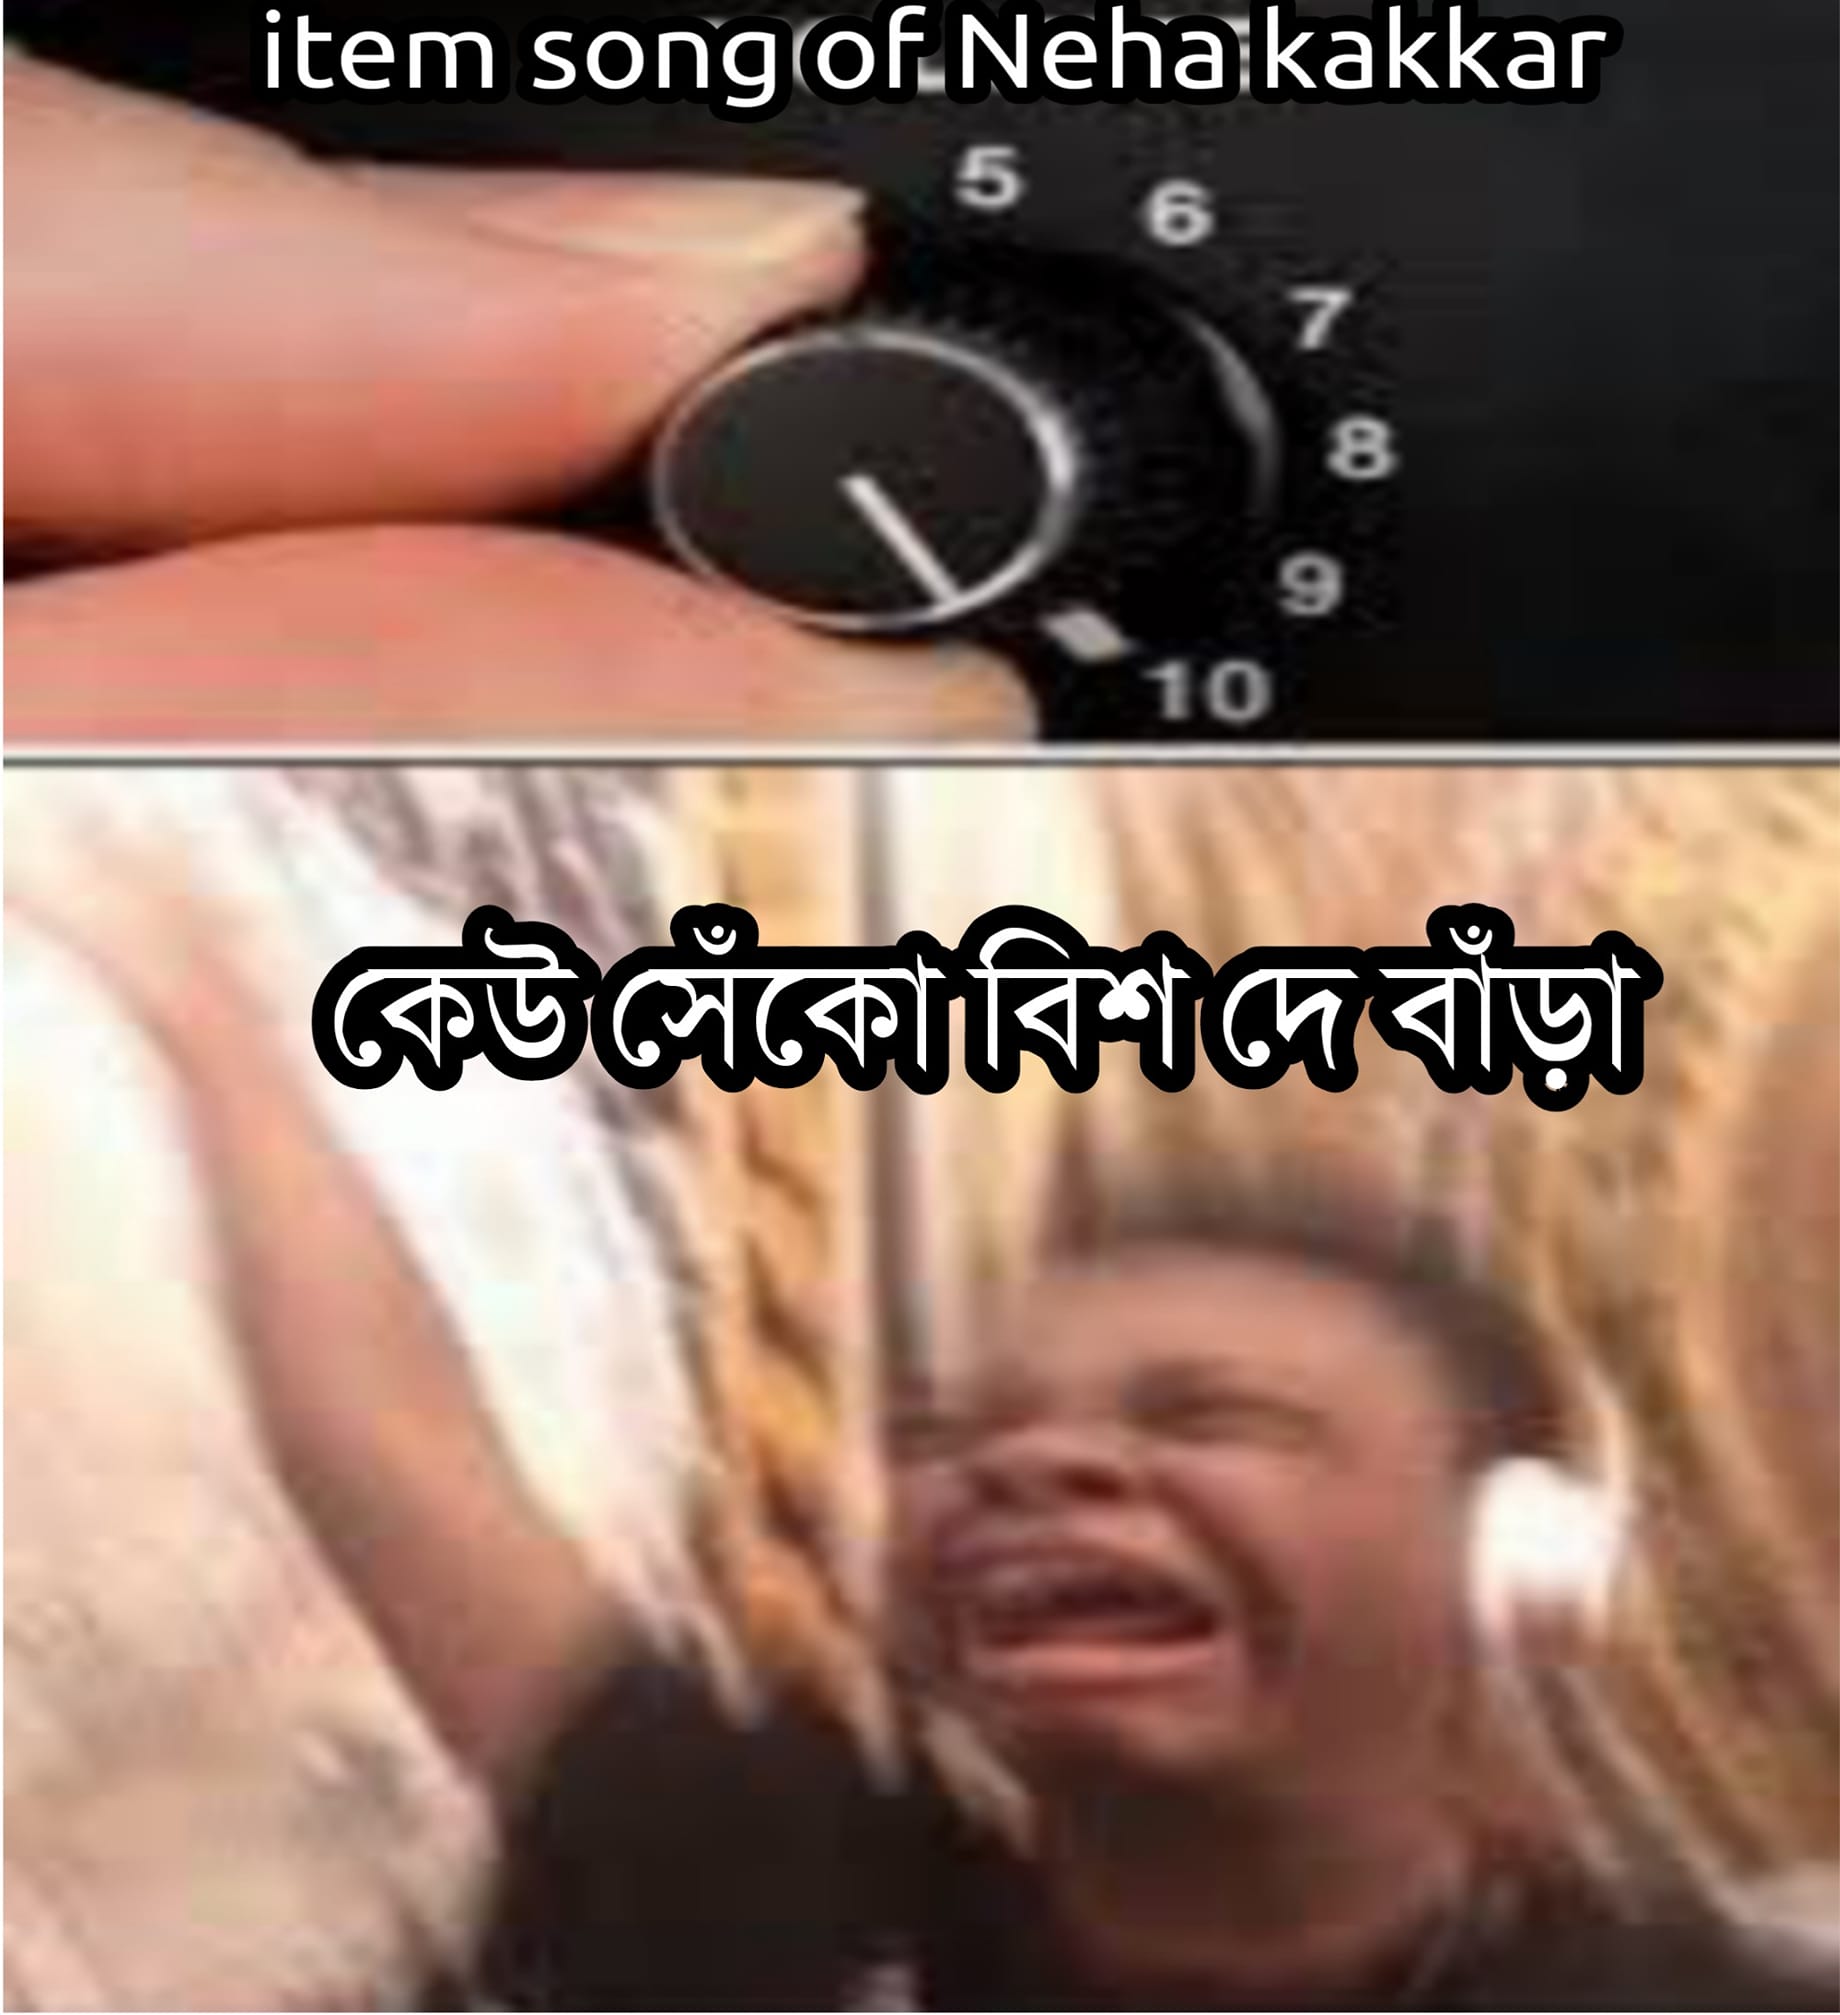
Caption: item song of Neha kakkar    কেউ সেঁকো বিশ দে বাঁড়া
Label: hate